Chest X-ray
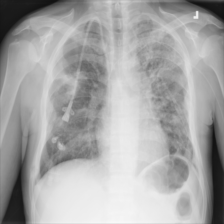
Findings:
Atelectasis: negative
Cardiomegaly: negative
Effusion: negative
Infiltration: positive
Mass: negative
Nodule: negative
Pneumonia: negative
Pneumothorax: negative
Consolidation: negative
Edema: negative
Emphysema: negative
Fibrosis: negative
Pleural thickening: negative
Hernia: negative